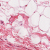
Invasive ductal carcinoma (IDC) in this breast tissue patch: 0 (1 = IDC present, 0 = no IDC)